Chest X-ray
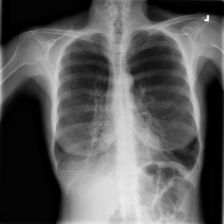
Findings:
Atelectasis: negative
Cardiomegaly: negative
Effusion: negative
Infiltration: negative
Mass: negative
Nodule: negative
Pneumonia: negative
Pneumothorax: negative
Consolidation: negative
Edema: negative
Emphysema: negative
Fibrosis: negative
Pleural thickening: negative
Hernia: negative